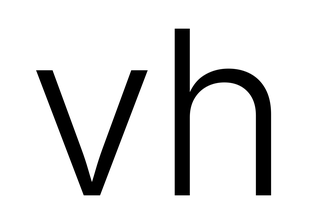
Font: Inter_Light